Question: My document looks like this:

Basically the background is one full-screen, transparent div. There are couple problems...if I just create the background div and don't apply any z-index to it, it ends up being on top of everything, and I cannot click on the box. If I set the z-index of the background div to be below the box, I can't seem to click on the background. What I want to do, it to be able to click both on the box, and the background.
'''
var x = document.getElementById("bg");
x.addEventListener("click",reset,false);
function reset() {
alert("reset was clicked");
}
'''
CLARIFICATION: box is on the same node level as the bg. it is not inside the bg div.
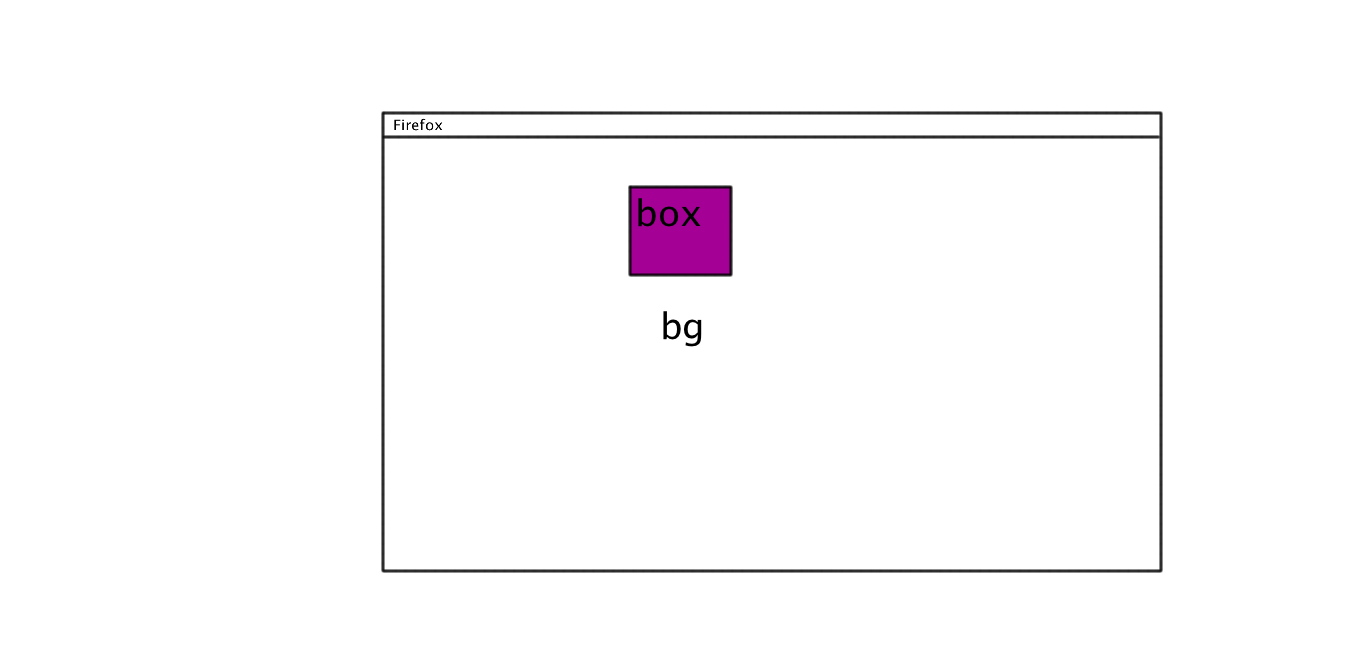
Answer: You must post your code so every one can help you. My <URL> work correctly on Firefox and Chrome. If I'm guessing right, the background in your code isn't expanded. Try to remove 'html, body { width:100%; height:100%; }' in my example to see the problem.
On IE browser, you need to use a transparent gif image as background of the background div, otherwise the background div may be unable to receive mouse click event.